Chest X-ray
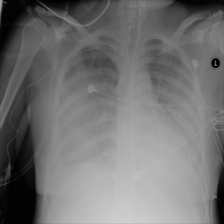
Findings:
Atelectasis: negative
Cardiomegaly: negative
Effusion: negative
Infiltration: positive
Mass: negative
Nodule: negative
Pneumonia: negative
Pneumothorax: negative
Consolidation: negative
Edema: positive
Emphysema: negative
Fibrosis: negative
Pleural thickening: negative
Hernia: negative